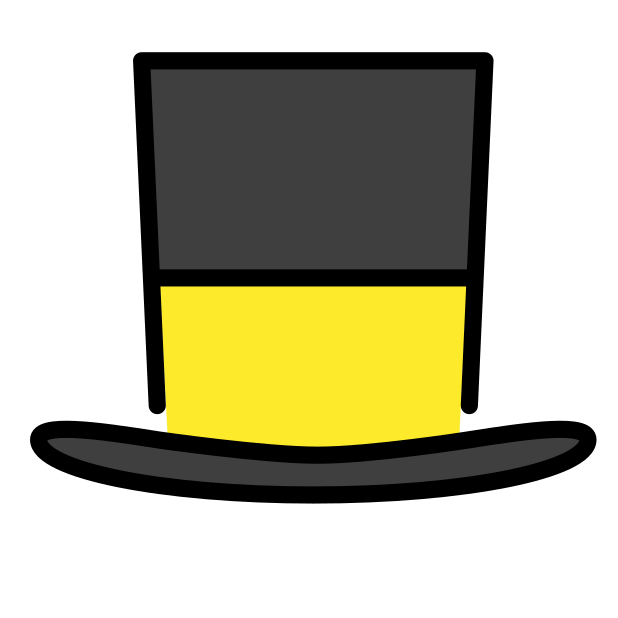
Emoji: 🎩
Name: top hat
Unicode: 0x1f3a9